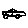
Label: car